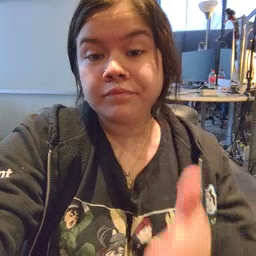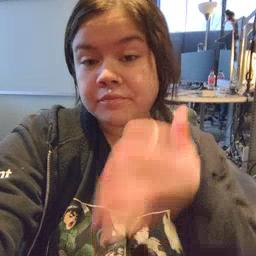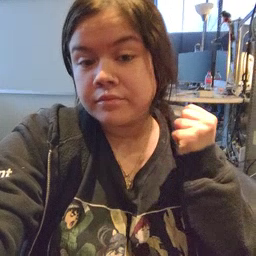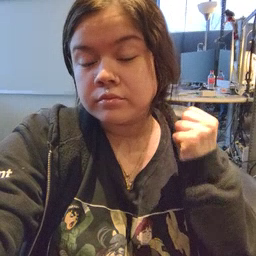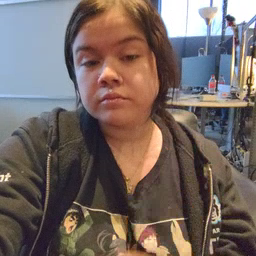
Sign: fast